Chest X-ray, AP view. Patient: 63 years old, sex M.
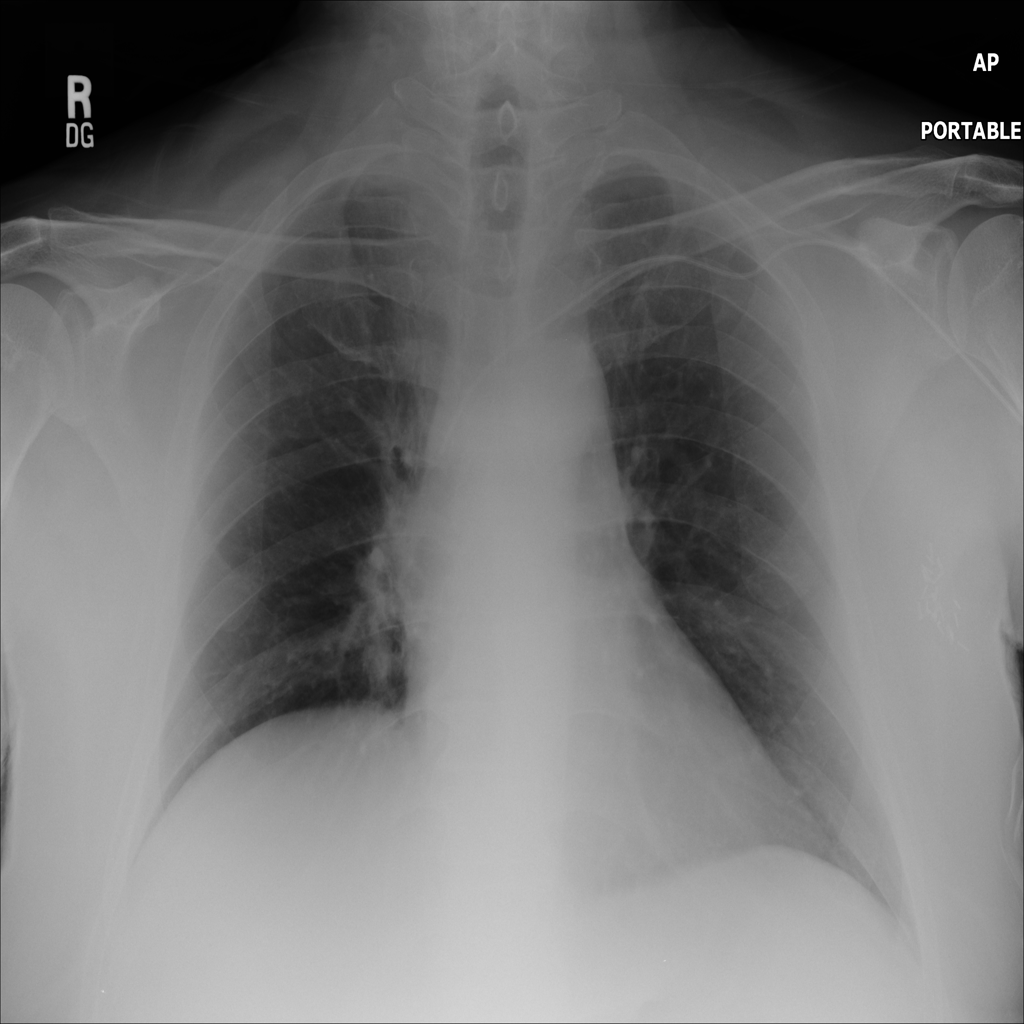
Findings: No Finding